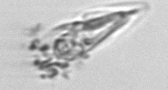
Label: Tintinnina